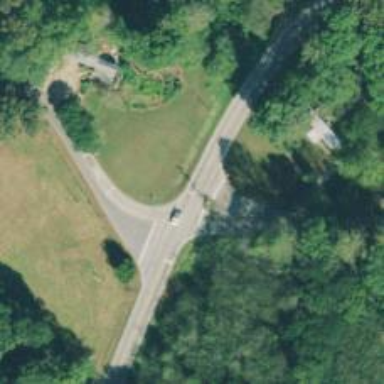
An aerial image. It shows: Road with stop sign.